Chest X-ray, PA view. Patient: 54 years old, sex F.
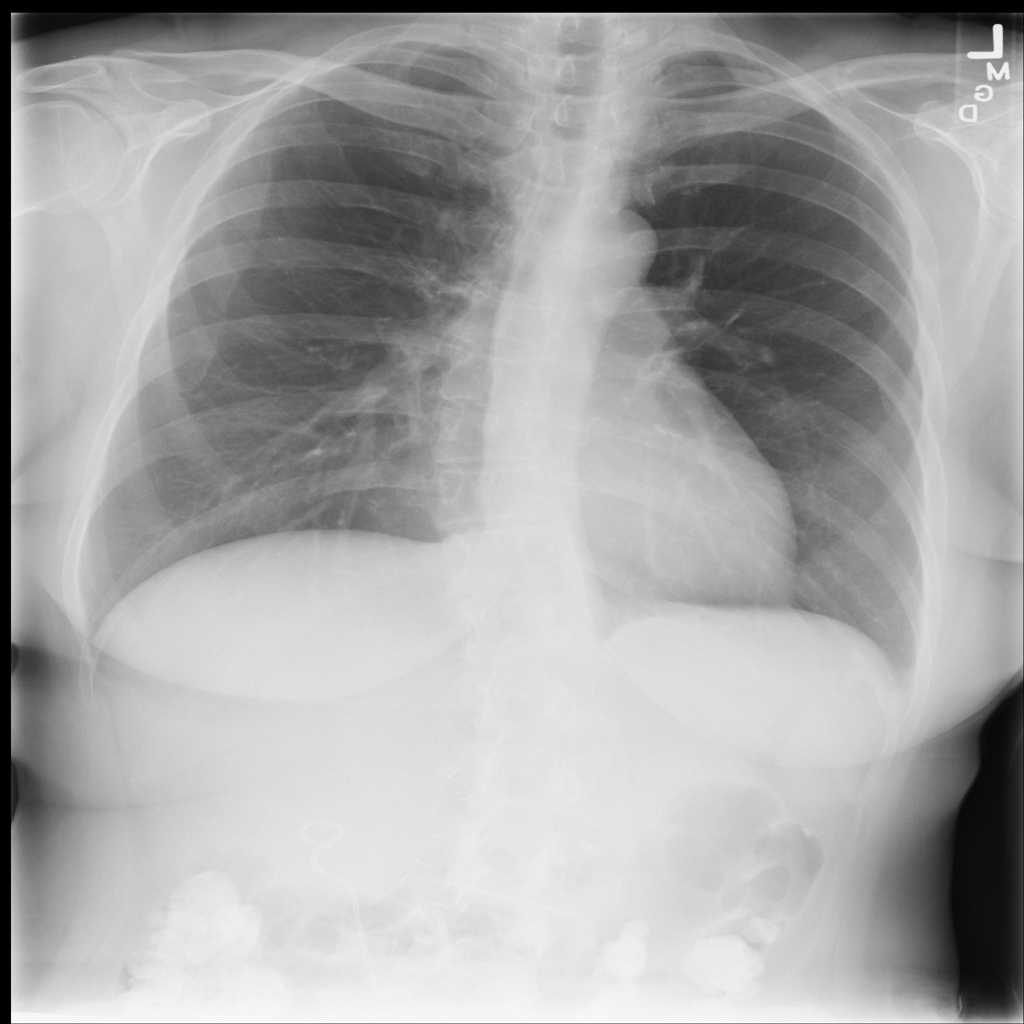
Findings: Infiltration